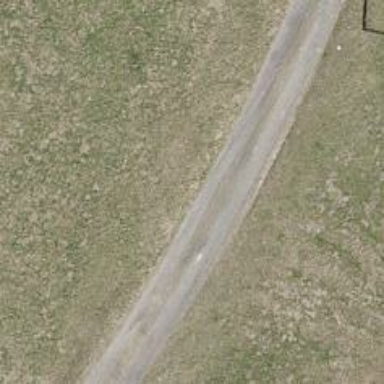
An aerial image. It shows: Asphalt track road with grade1 tracktype and paved surface.